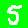
Digit: 5